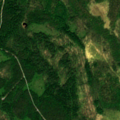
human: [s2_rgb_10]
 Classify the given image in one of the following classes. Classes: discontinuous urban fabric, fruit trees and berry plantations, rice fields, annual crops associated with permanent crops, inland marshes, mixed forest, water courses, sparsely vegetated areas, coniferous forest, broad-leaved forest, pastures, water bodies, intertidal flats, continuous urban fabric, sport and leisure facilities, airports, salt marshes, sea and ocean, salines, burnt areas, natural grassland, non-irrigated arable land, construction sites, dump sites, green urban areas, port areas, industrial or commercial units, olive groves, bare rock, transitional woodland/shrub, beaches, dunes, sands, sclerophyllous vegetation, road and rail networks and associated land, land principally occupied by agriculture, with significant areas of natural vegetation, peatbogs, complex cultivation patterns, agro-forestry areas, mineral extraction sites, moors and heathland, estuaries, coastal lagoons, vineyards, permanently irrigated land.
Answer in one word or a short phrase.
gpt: coniferous forest, mixed forest, transitional woodland/shrub